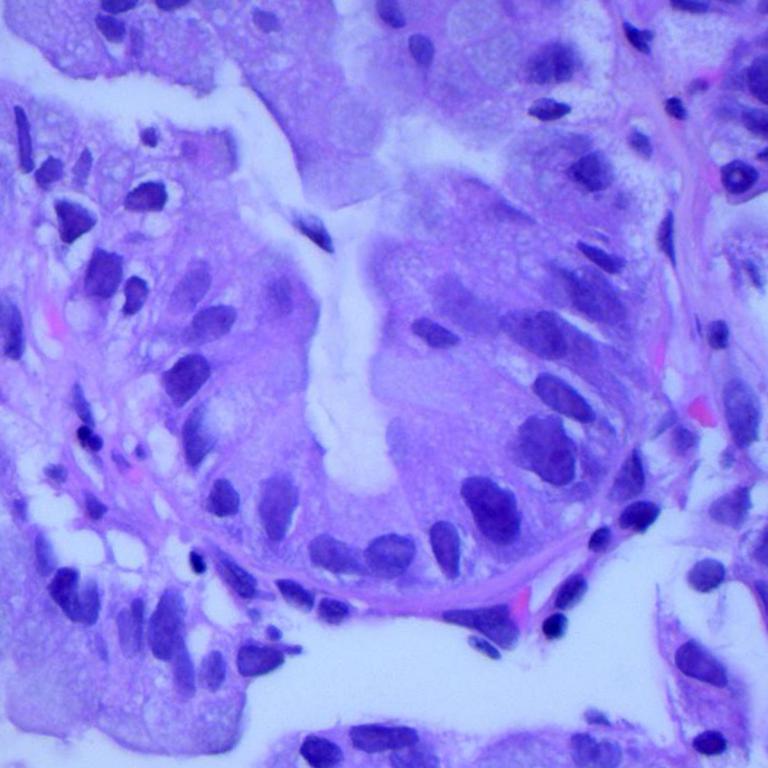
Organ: lung
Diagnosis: adenocarcinomas